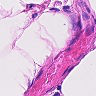
Metastatic tissue present: no